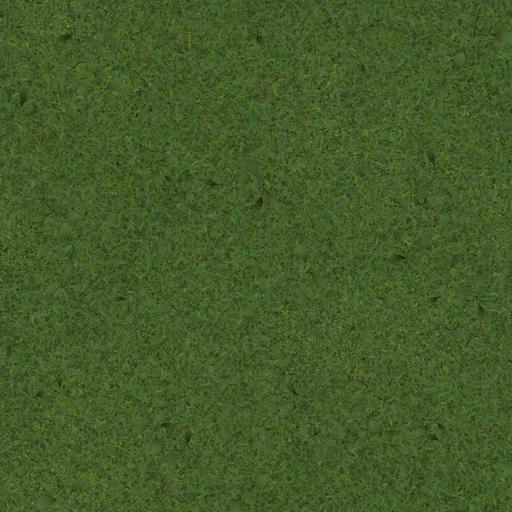
Tags: grass green ground